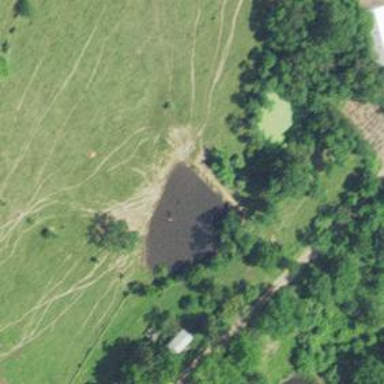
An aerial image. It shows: Peaceful pond surrounded by nature.